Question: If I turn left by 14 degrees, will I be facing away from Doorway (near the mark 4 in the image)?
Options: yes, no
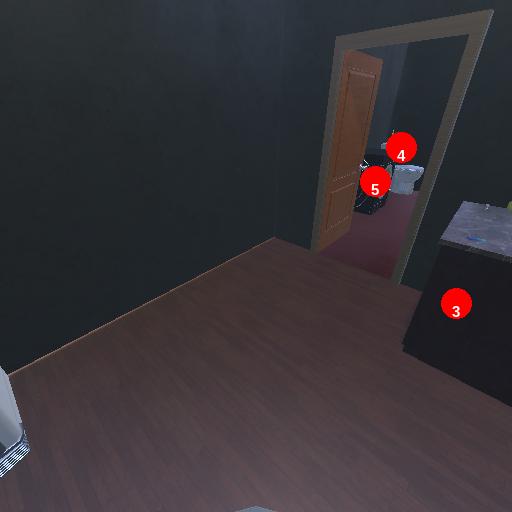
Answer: yes